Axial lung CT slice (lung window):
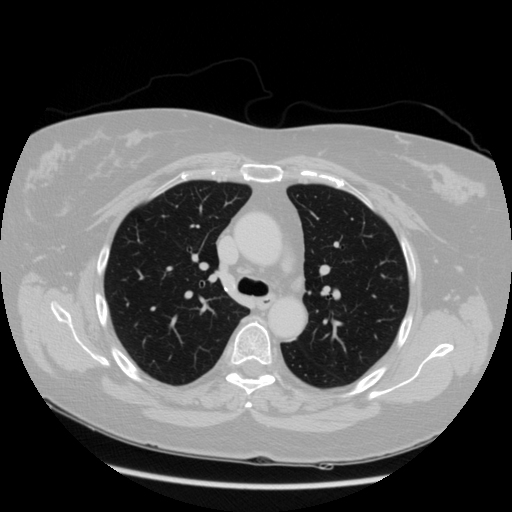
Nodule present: no